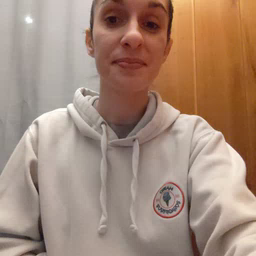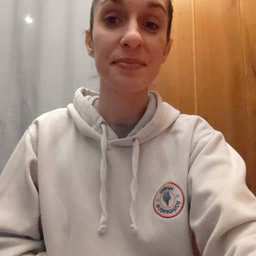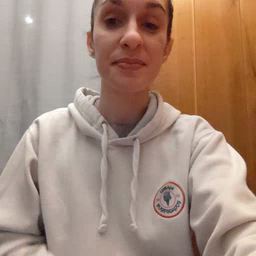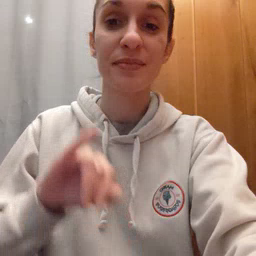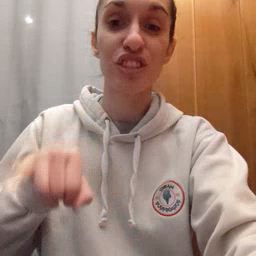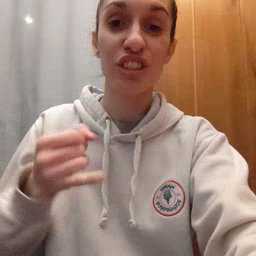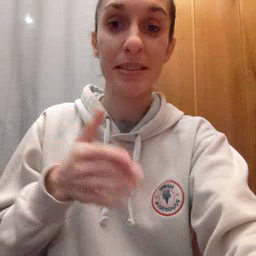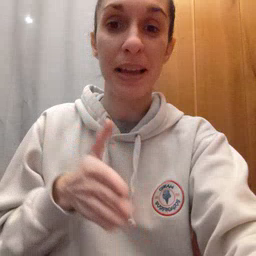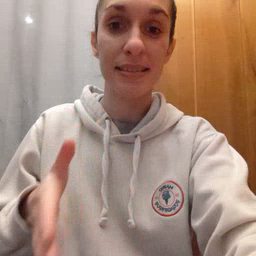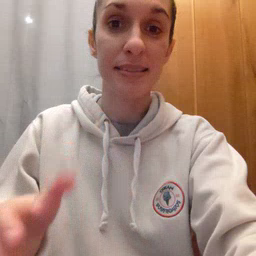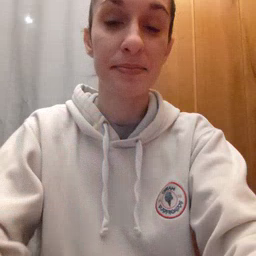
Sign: jeans